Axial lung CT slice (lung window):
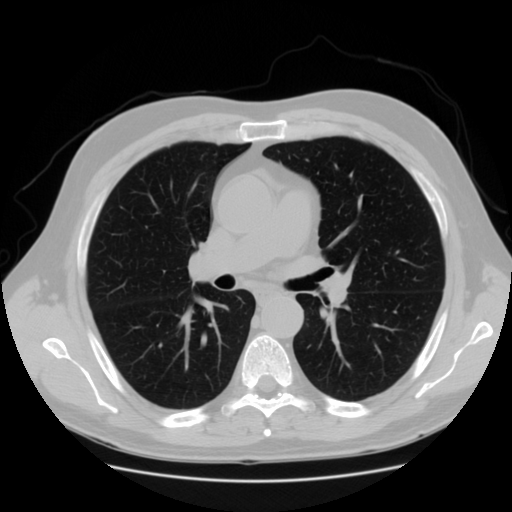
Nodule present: no